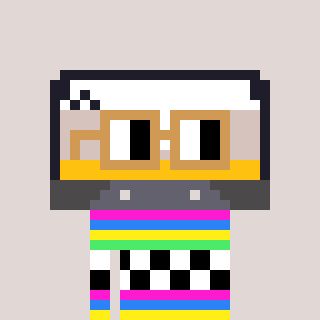
a pixel art character with square brown glasses, a cassette tape-shaped head and a green-colored body on a warm background